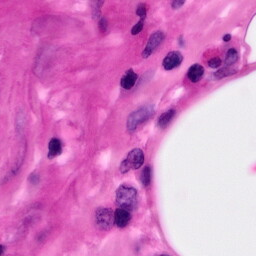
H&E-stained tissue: Pancreatic